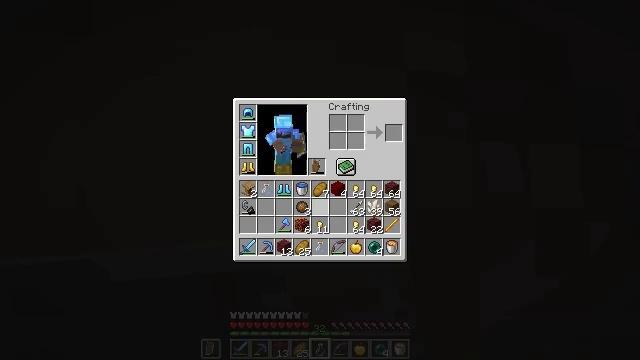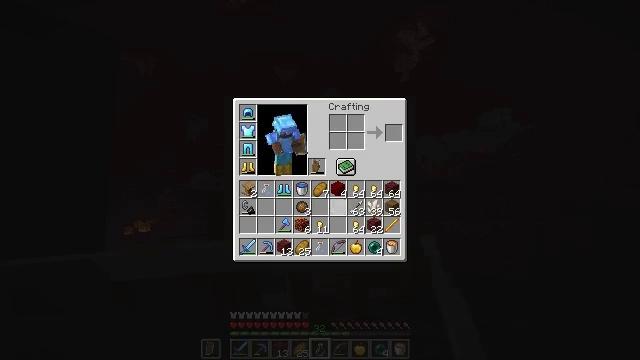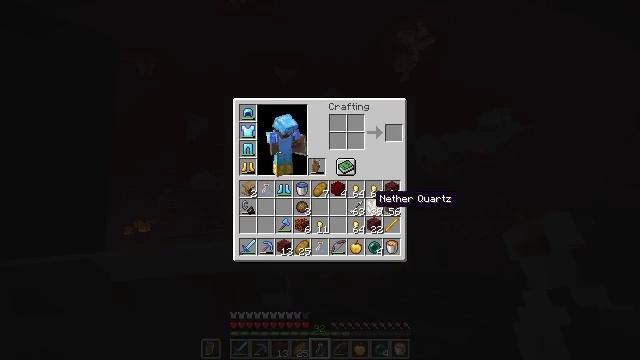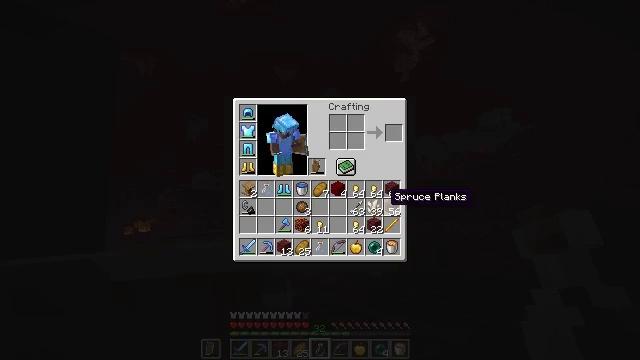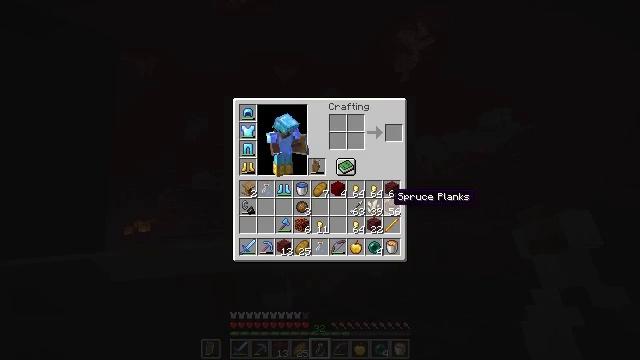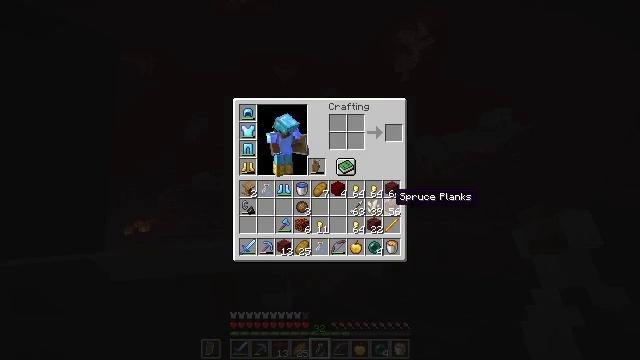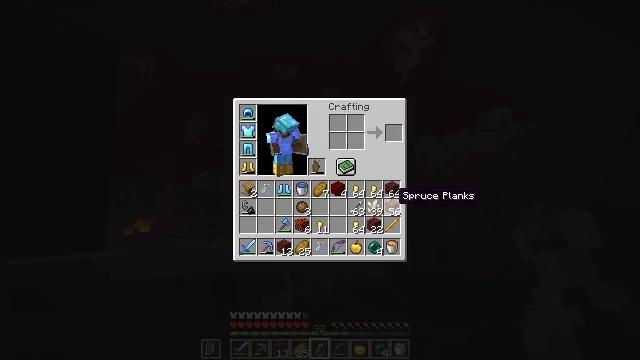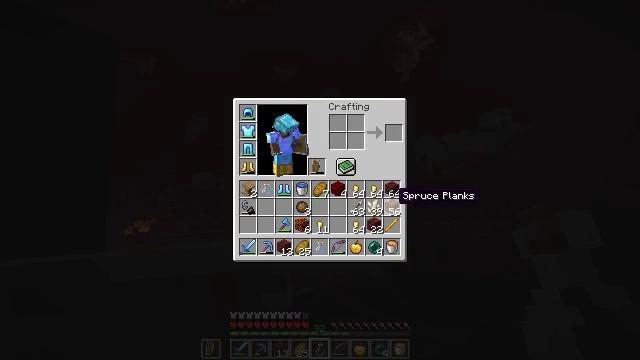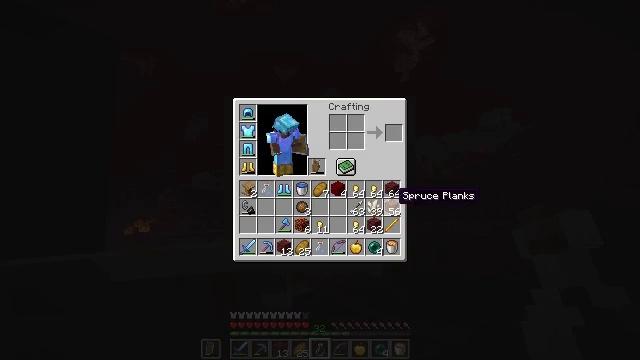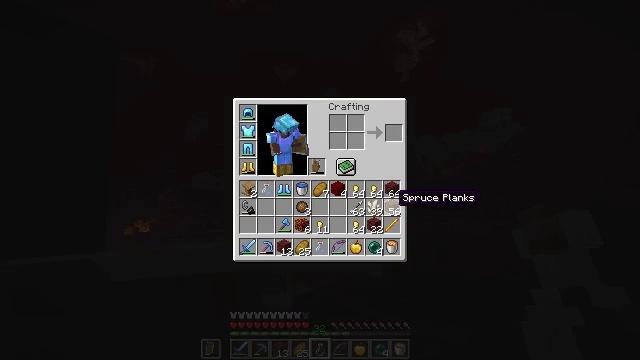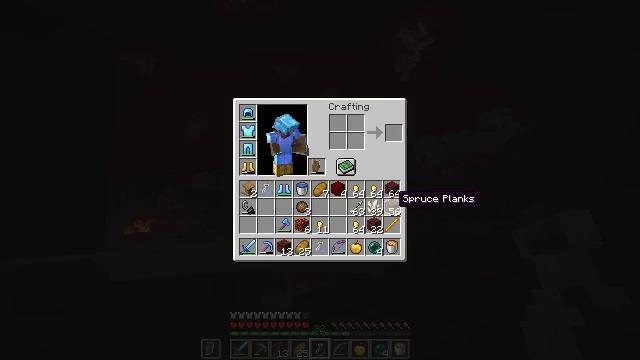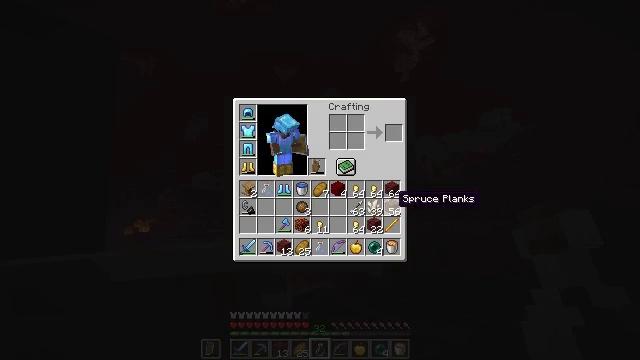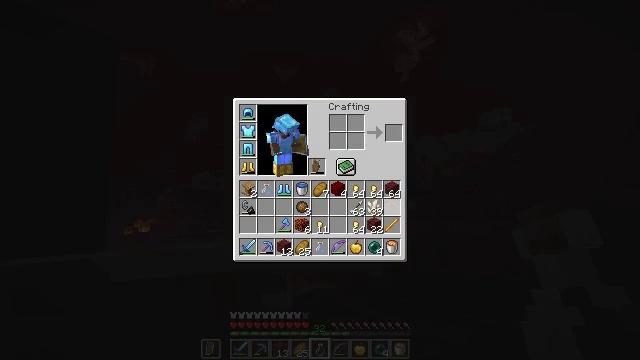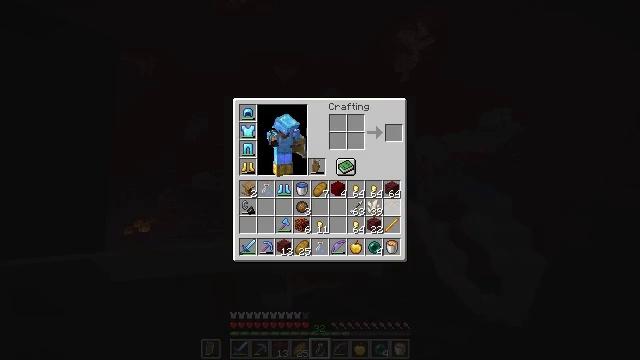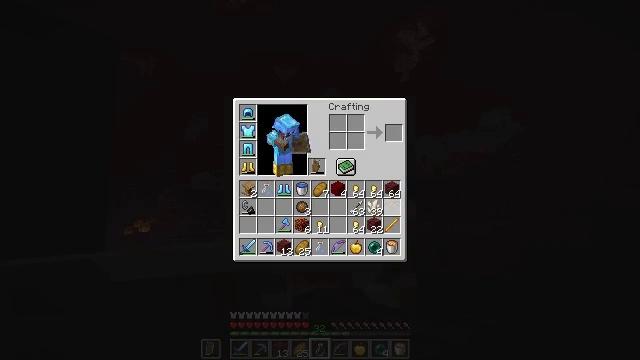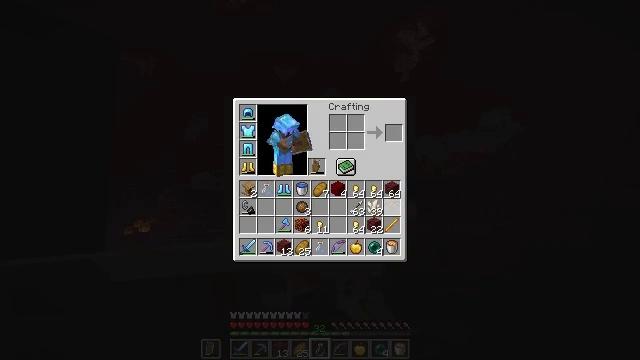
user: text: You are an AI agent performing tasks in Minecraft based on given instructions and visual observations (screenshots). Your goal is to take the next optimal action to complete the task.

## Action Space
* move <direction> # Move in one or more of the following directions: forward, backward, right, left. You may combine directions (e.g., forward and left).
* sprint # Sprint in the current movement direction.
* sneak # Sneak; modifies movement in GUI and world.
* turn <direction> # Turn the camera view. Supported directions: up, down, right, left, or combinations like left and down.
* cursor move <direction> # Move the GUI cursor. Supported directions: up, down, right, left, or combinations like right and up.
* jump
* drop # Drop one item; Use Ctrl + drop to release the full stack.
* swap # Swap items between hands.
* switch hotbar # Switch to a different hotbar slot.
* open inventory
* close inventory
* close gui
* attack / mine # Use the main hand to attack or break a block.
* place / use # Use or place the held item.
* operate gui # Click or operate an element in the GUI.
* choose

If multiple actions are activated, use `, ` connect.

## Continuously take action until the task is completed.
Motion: motion action
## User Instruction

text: Drop some spruce planks.
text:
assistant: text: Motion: sprint, cursor move right, open gui
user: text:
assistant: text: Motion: sprint, cursor move right
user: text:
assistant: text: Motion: sprint, cursor move right
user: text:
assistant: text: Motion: sprint
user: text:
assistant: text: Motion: sprint
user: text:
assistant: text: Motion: sprint
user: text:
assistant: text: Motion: sprint
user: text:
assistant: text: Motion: sprint
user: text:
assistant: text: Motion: sprint
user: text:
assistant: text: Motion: sprint
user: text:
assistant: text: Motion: sprint
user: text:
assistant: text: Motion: sprint, drop
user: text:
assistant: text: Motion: sprint, drop
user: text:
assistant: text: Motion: sprint
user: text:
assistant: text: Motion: sprint
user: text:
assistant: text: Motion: sprint
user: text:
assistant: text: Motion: sprint